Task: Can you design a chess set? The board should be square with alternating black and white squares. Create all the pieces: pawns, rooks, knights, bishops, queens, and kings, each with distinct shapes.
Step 3582:
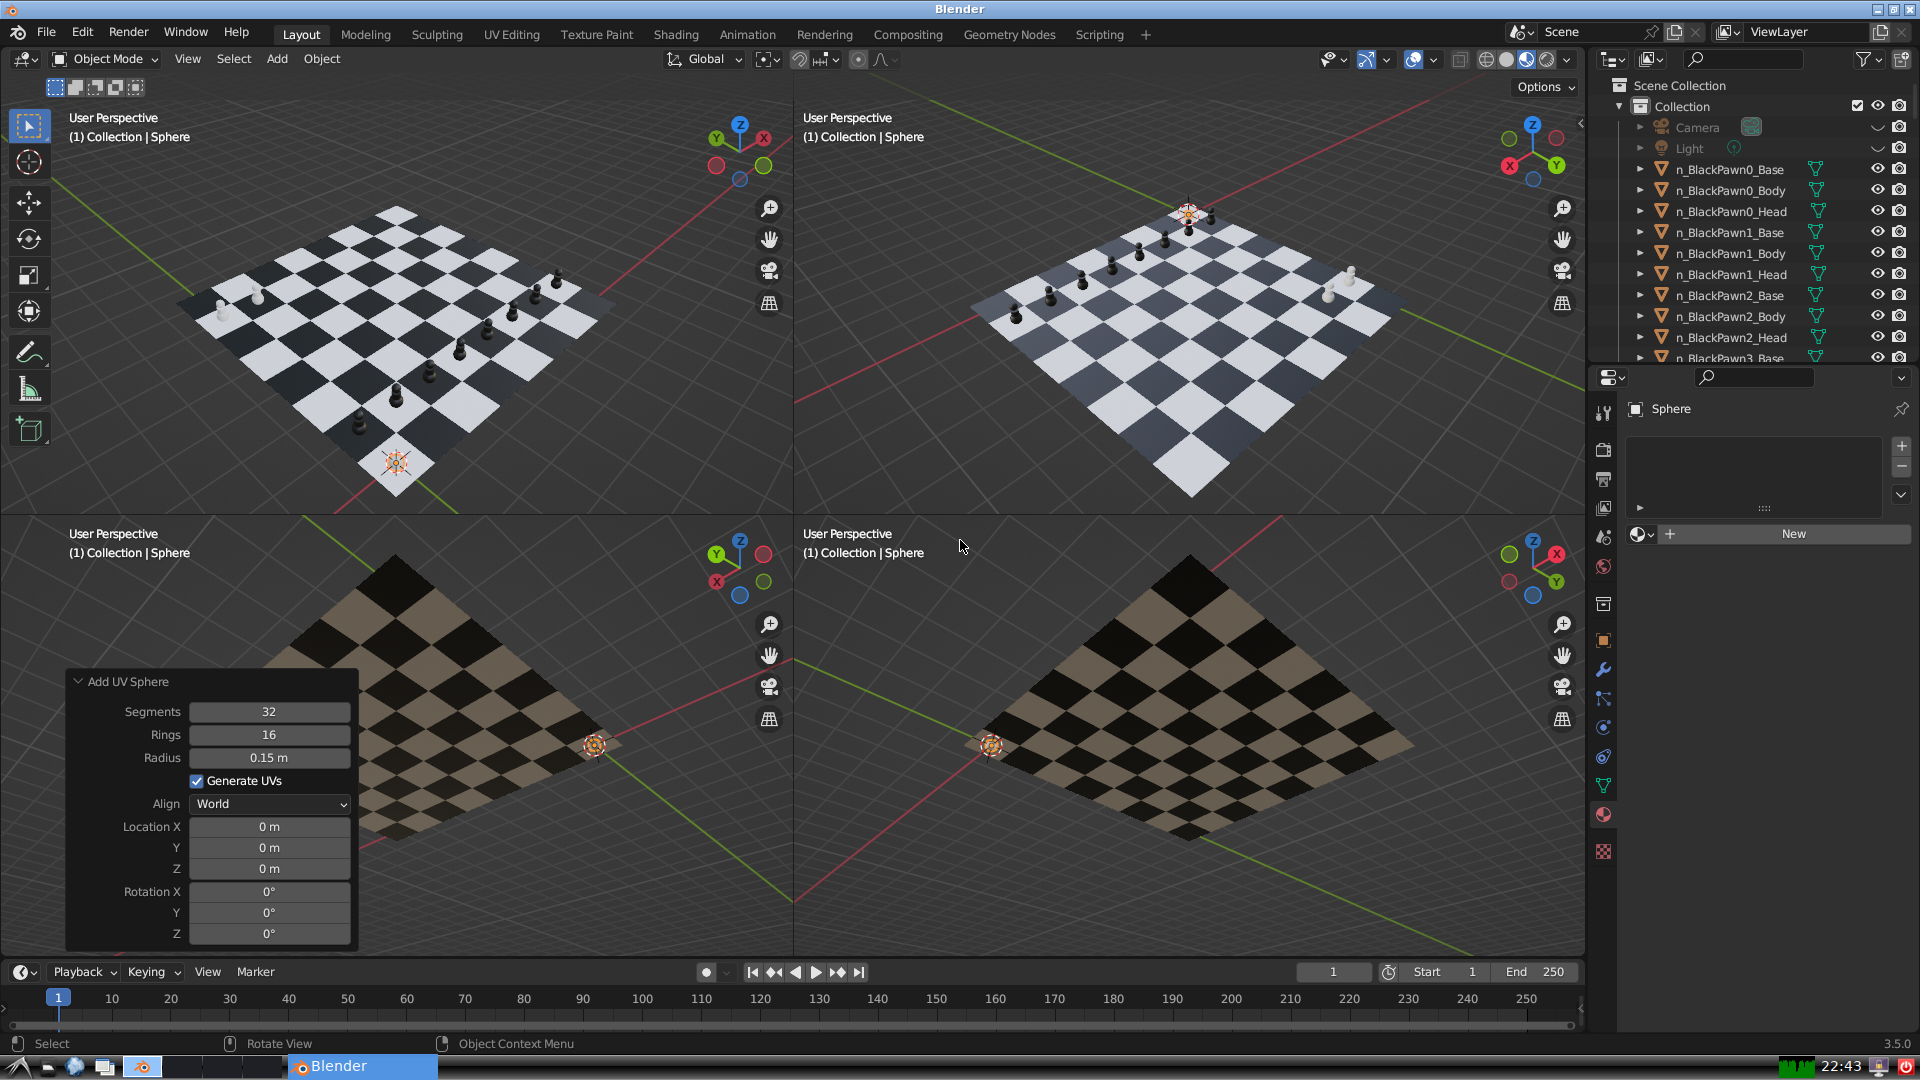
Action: {"mouse_move": [270, 827]}